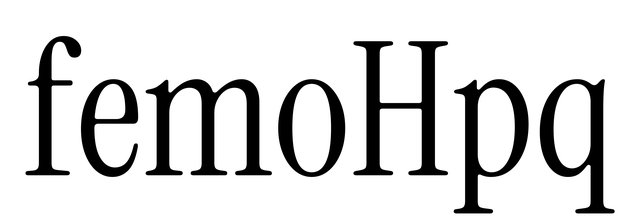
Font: InstrumentSerif-Regular